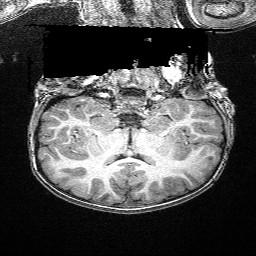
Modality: T1w
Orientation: sagittal